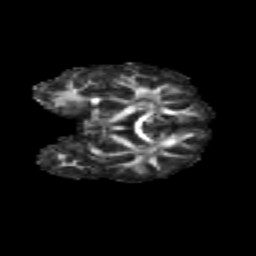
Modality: FA
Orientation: coronal
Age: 7
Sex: female
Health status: healthy